Field crop: maize
Growth stage: 2
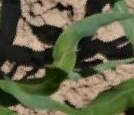
Species: maize